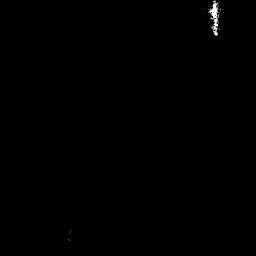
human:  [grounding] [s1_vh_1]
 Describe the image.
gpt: In the satellite image, there is  <ref>1 small ship </ref> <box>[[81, 0, 85, 12, 0]]</box> located at top right.